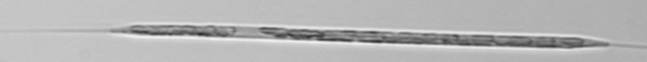
Label: Rhizosolenia